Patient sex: M
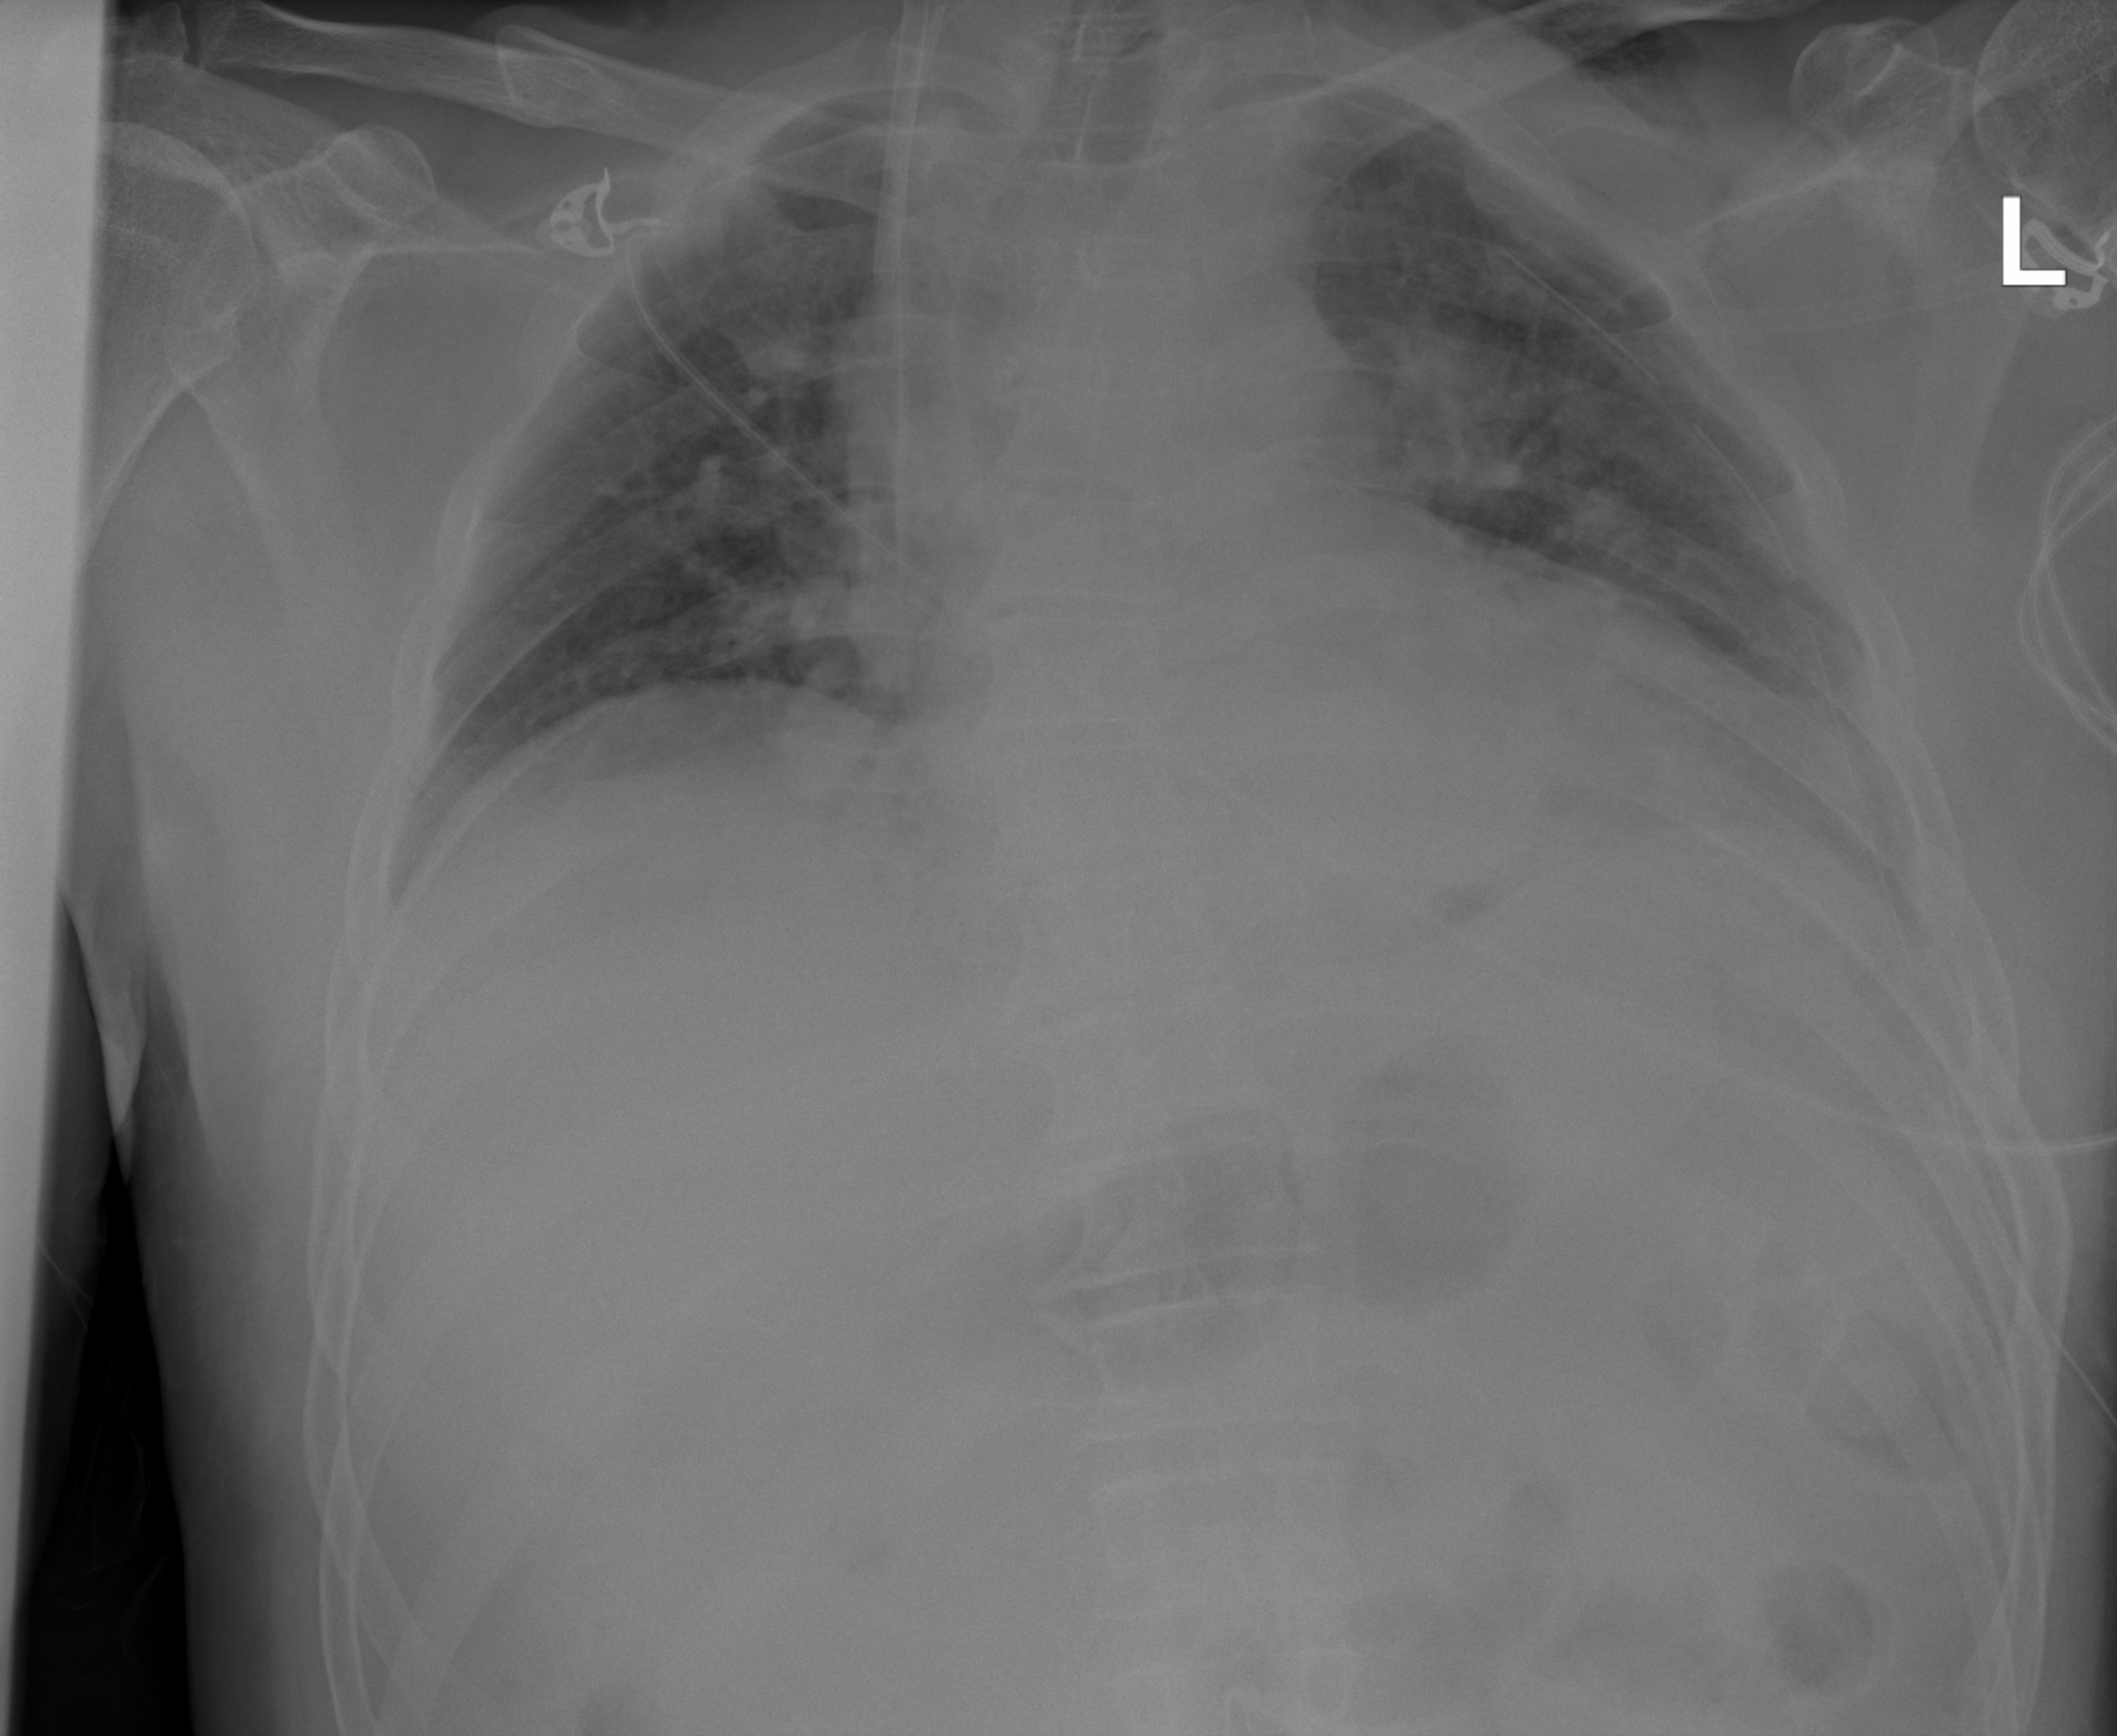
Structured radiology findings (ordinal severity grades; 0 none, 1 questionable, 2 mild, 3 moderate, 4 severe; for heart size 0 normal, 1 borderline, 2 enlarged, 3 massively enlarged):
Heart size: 1
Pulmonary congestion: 2
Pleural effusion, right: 0
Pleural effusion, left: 2
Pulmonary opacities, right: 0
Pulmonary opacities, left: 2
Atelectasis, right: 0
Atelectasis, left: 2